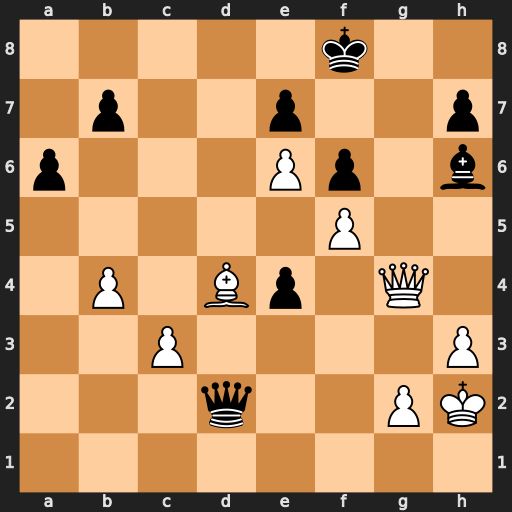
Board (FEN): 5k2/1p2p2p/p3Pp1b/5P2/1P1Bp1Q1/2P4P/3q2PK/8
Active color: w
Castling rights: -
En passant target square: -
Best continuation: Qh5 Bf4+ Kh1 Kg7 Qf7+